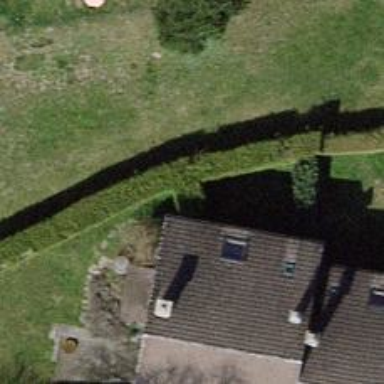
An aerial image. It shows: Hedge acting as barrier.